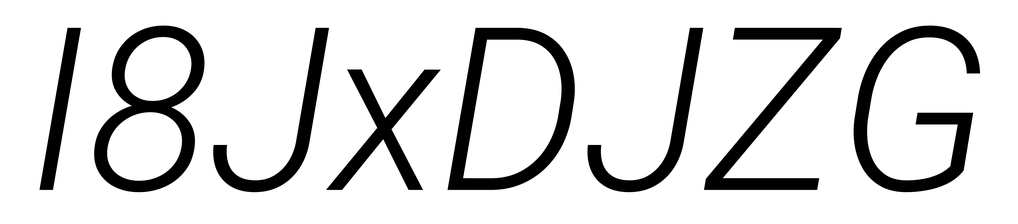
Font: Roboto-Italic_Light_Italic